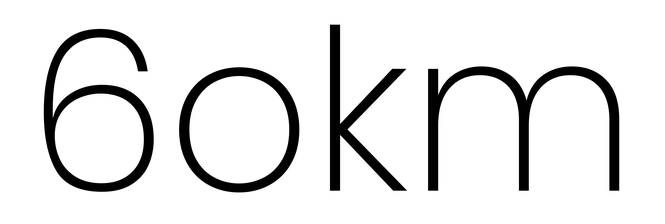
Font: Poppins-ExtraLight